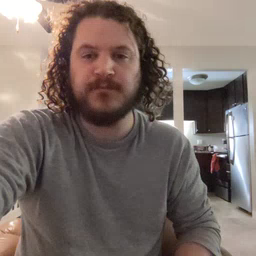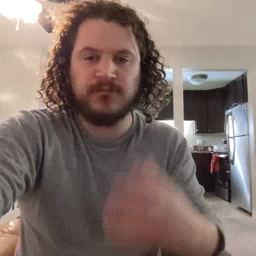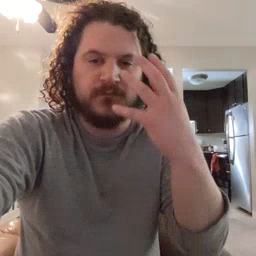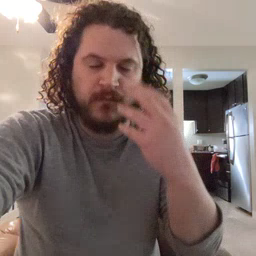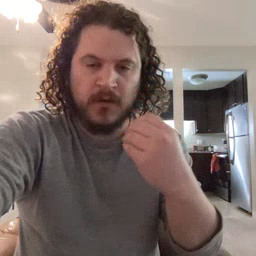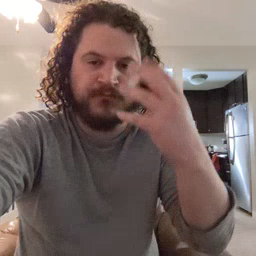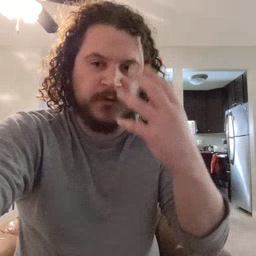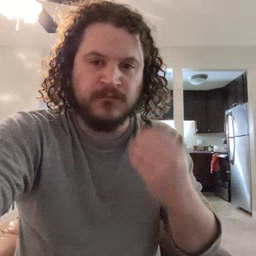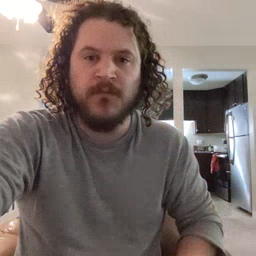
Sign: sleepy